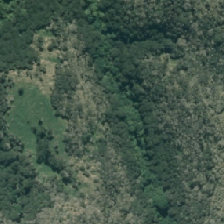
Land cover: manuka_kanuka